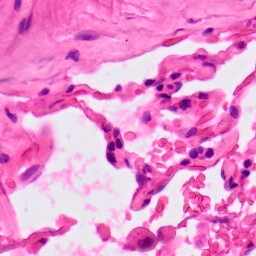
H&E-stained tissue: Lung